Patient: sex M, age 32
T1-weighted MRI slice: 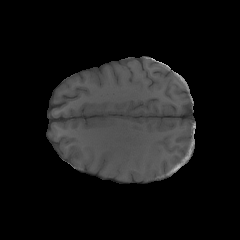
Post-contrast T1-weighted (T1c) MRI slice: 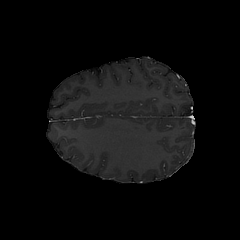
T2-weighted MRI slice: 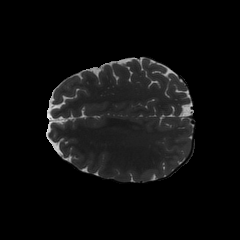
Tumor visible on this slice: no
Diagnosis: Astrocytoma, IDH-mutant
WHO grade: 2